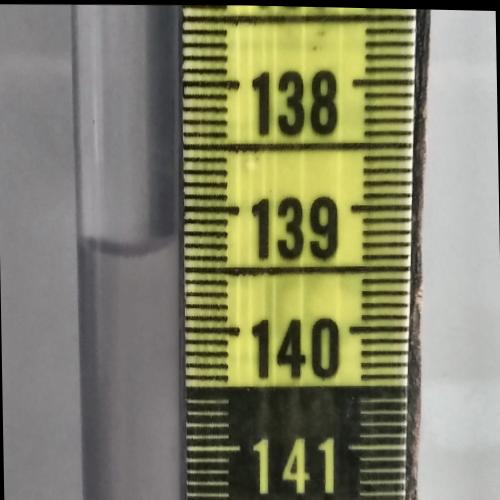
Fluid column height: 139.3 cm